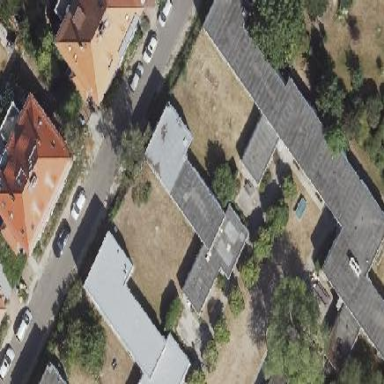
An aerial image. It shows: Dormitory building.